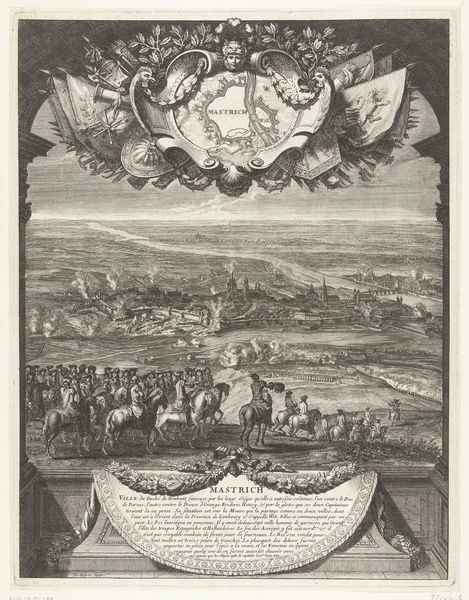
Titel: Verovering van Maastricht door de Fransen op 30 juni 1673
Künstler: Daniël (I) Marot
Standort: Amsterdam
Institution: Rijksmuseum
Schlagwörter: krieg, köln, hamburg